Field crop: maize
Growth stage: 1
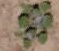
Species: chenopodium